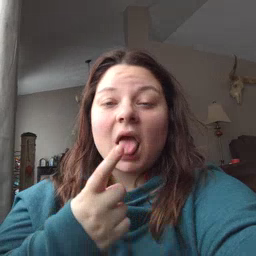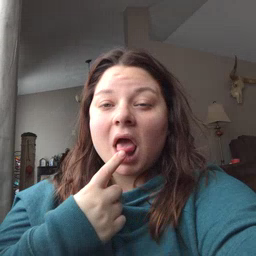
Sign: tongue